Question: I'm trying to find a way to calculate the amount of continuous digits on a given number. IE Number 7 has 7 continuous digits, while number 10 has 11 continuous digits. Here's an image to depict the problem

The first row shows the sequence and the second one shows the amount of numbers this has.
This has to be on python, but any ideas will help
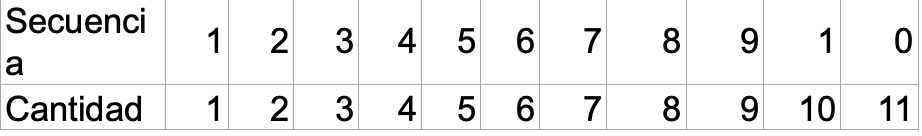
Answer: Here is my attempt at understanding your question.
'''
def continuous_digits(x):
count = 0
for i in range(1,x+1):
s = str(i)
count += len(s)
return count
# Test the function
for i in range(7,12):
print(f'Number: {i}: Continuous Digit Length: {continuous_digits(i)}')
'''
The output:
'''
Number: 7: Continuous Digit Length: 7
Number: 8: Continuous Digit Length: 8
Number: 9: Continuous Digit Length: 9
Number: 10: Continuous Digit Length: 11
Number: 11: Continuous Digit Length: 13
'''